Question: I have an Eclipse Maven project consisting of multiple modules, some of which contain Xml schemas that I want to generate classes for (using Jaxb). My project layout is as follows:
'''
schemas\core (pom)
schemas\core ypes (jar)
schemasehicle (pom)
schemasehicleutomobile (jar)
schemasehicle\civic (jar)
'''
The projects that contain schemas are:
'''
schemas\core ypes (xsd ypes.xsd)
schemasehicleutomobile (xsdutomobile.xsd)
schemasehicle\civic (xsd\civic.xsd)
'''
Some of the modules contain schemas that import schemas from other modules:
'''
automobile.xsd imports types.xsd
civic.xsd imports types.xsd, automobile.xsd
'''
Since the schemas are located in different projects I use a classpath catalog resolver along with catalog files to resolve the location of the schemas.
The project depends on schemas in the project. Here is the entry in its catalog file ():
'''
<rewriteSystem systemIdStartString="http://schemas/core/types/" rewritePrefix="classpath:xsd/" />
'''
Note the use of to tell the catalog resolver to find the schemas on the classpath.
I also use episodes to prevent the classes in from being re-generated inside the project. Here is a snippit from my :
'''
<plugin>
<groupId>org.jvnet.jaxb2.maven2</groupId>
<artifactId>maven-jaxb2-plugin</artifactId>
<version>0.8.3</version>
<configuration>
<episodes>
<episode>
<groupId>schemas.core</groupId>
<artifactId>types</artifactId>
<version>1.0-SNAPSHOT</version>
</episode>
<episodes>
<catalog>src/main/resources/catalog.xml</catalog>
<catalogResolver>org.jvnet.jaxb2.maven2.resolver.tools.ClasspathCatalogResolver</catalogResolver>
<extension>true</extension>
....
'''
When I run on project everything works file. The schema is resolved on the classpath and the classes are ultimately generated.
Where I run into problems is trying to compile the project .
The project depends on both and . I use a catalog file () to define the location of the schemas:
'''
<rewriteSystem systemIdStartString="http://schemas/core/types/" rewritePrefix="classpath:xsd/" />
<rewriteSystem systemIdStartString="http://schemas/vehicle/automobile/" rewritePrefix="classpath:xsd/" />
'''
I use episodes to prevent re-generation of the classes. Here is a snippit from the for :
'''
<plugin>
<groupId>org.jvnet.jaxb2.maven2</groupId>
<artifactId>maven-jaxb2-plugin</artifactId>
<version>0.8.3</version>
<configuration>
<episodes>
<episode>
<groupId>schemas.core</groupId>
<artifactId>types</artifactId>
<version>1.0-SNAPSHOT</version>
</episode>
<episode>
<groupId>schemas.vehicle</groupId>
<artifactId>automobile</artifactId>
<version>1.0-SNAPSHOT</version>
</episode>
</episodes>
<catalog>src/main/resources/catalog.xml</catalog>
<catalogResolver>org.jvnet.jaxb2.maven2.resolver.tools.ClasspathCatalogResolver</catalogResolver>
<extension>true</extension>
...
'''
When I try to run on the project I run into problems. It complains about not being able to resolve the public/system ids. Here are some of the error messages I get:
'''
Could not resolve publicId [null], systemId [jar:file:/_m2repository/schemas/vehicle/automobile/1.0-SNAPSHOT/automobile-1.0-SNAPSHOT.jar!http://schemas/core/types/types.xsd]
[ERROR] Error while parsing schema(s).Location [].
com.sun.istack.SAXParseException2;
IOException thrown when processing "jar:file:/_m2repository/schemas/vehicle/automobile/1.0-SNAPSHOT/automobile-1.0-SNAPSHOT.jar!http://schemas/core/types/types.xsd".
Exception: java.net.MalformedURLException: no !/ in spec.
....
'''
For some reason it cannot find when trying to parse the jar file from the project.
Does anyone know why this might be happening?
Thank you.
Note - I was experimenting around with tying to get things to work and I did find one way. If I remove the episodes from the file I no longer get the error, however, the project ends up with all the types from the dependent modules (which is something I am tying to avoid by using the episodes).

If you want to see the full and files for each project please see the following links:
types: <URL>
automobile: <URL>
civic: <URL>
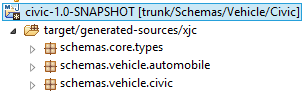
Answer: I have the same problem. Schema C imports B and A, B imports A. Generating sources for A, works, B is also fine and for C a MalformedUrlException pops up.
I'm still investigating the error but a workaround is to use the systemIdSuffix (Oasis spec 1.1) to match the systemId and rewrite it. You need to do the following:
Remove the 'catalogResolver' element from the plugin configuration in the poms.
Replace the content of the catalog file for the 'automobile' project with the following:
'''
<systemSuffix systemIdSuffix="types.xsd" uri="maven:schemas.core:types!/types.xsd"/>
'''
Replace the content of the catalog file for the 'civic' project with the following:
'''
<systemSuffix systemIdSuffix="types.xsd" uri="maven:schemas.core:types!/types.xsd"/>
<systemSuffix systemIdSuffix="automobile.xsd" uri="maven:schemas.vehicle:automobile!/automobile.xsd"/>
'''
Let me know if this works for you.